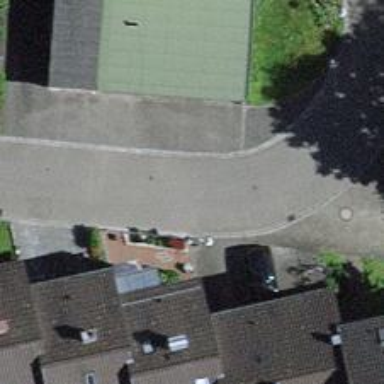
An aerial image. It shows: Asphalt road designated as living street.